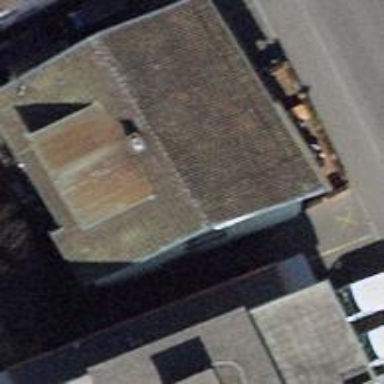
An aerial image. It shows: Restaurant.